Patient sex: M
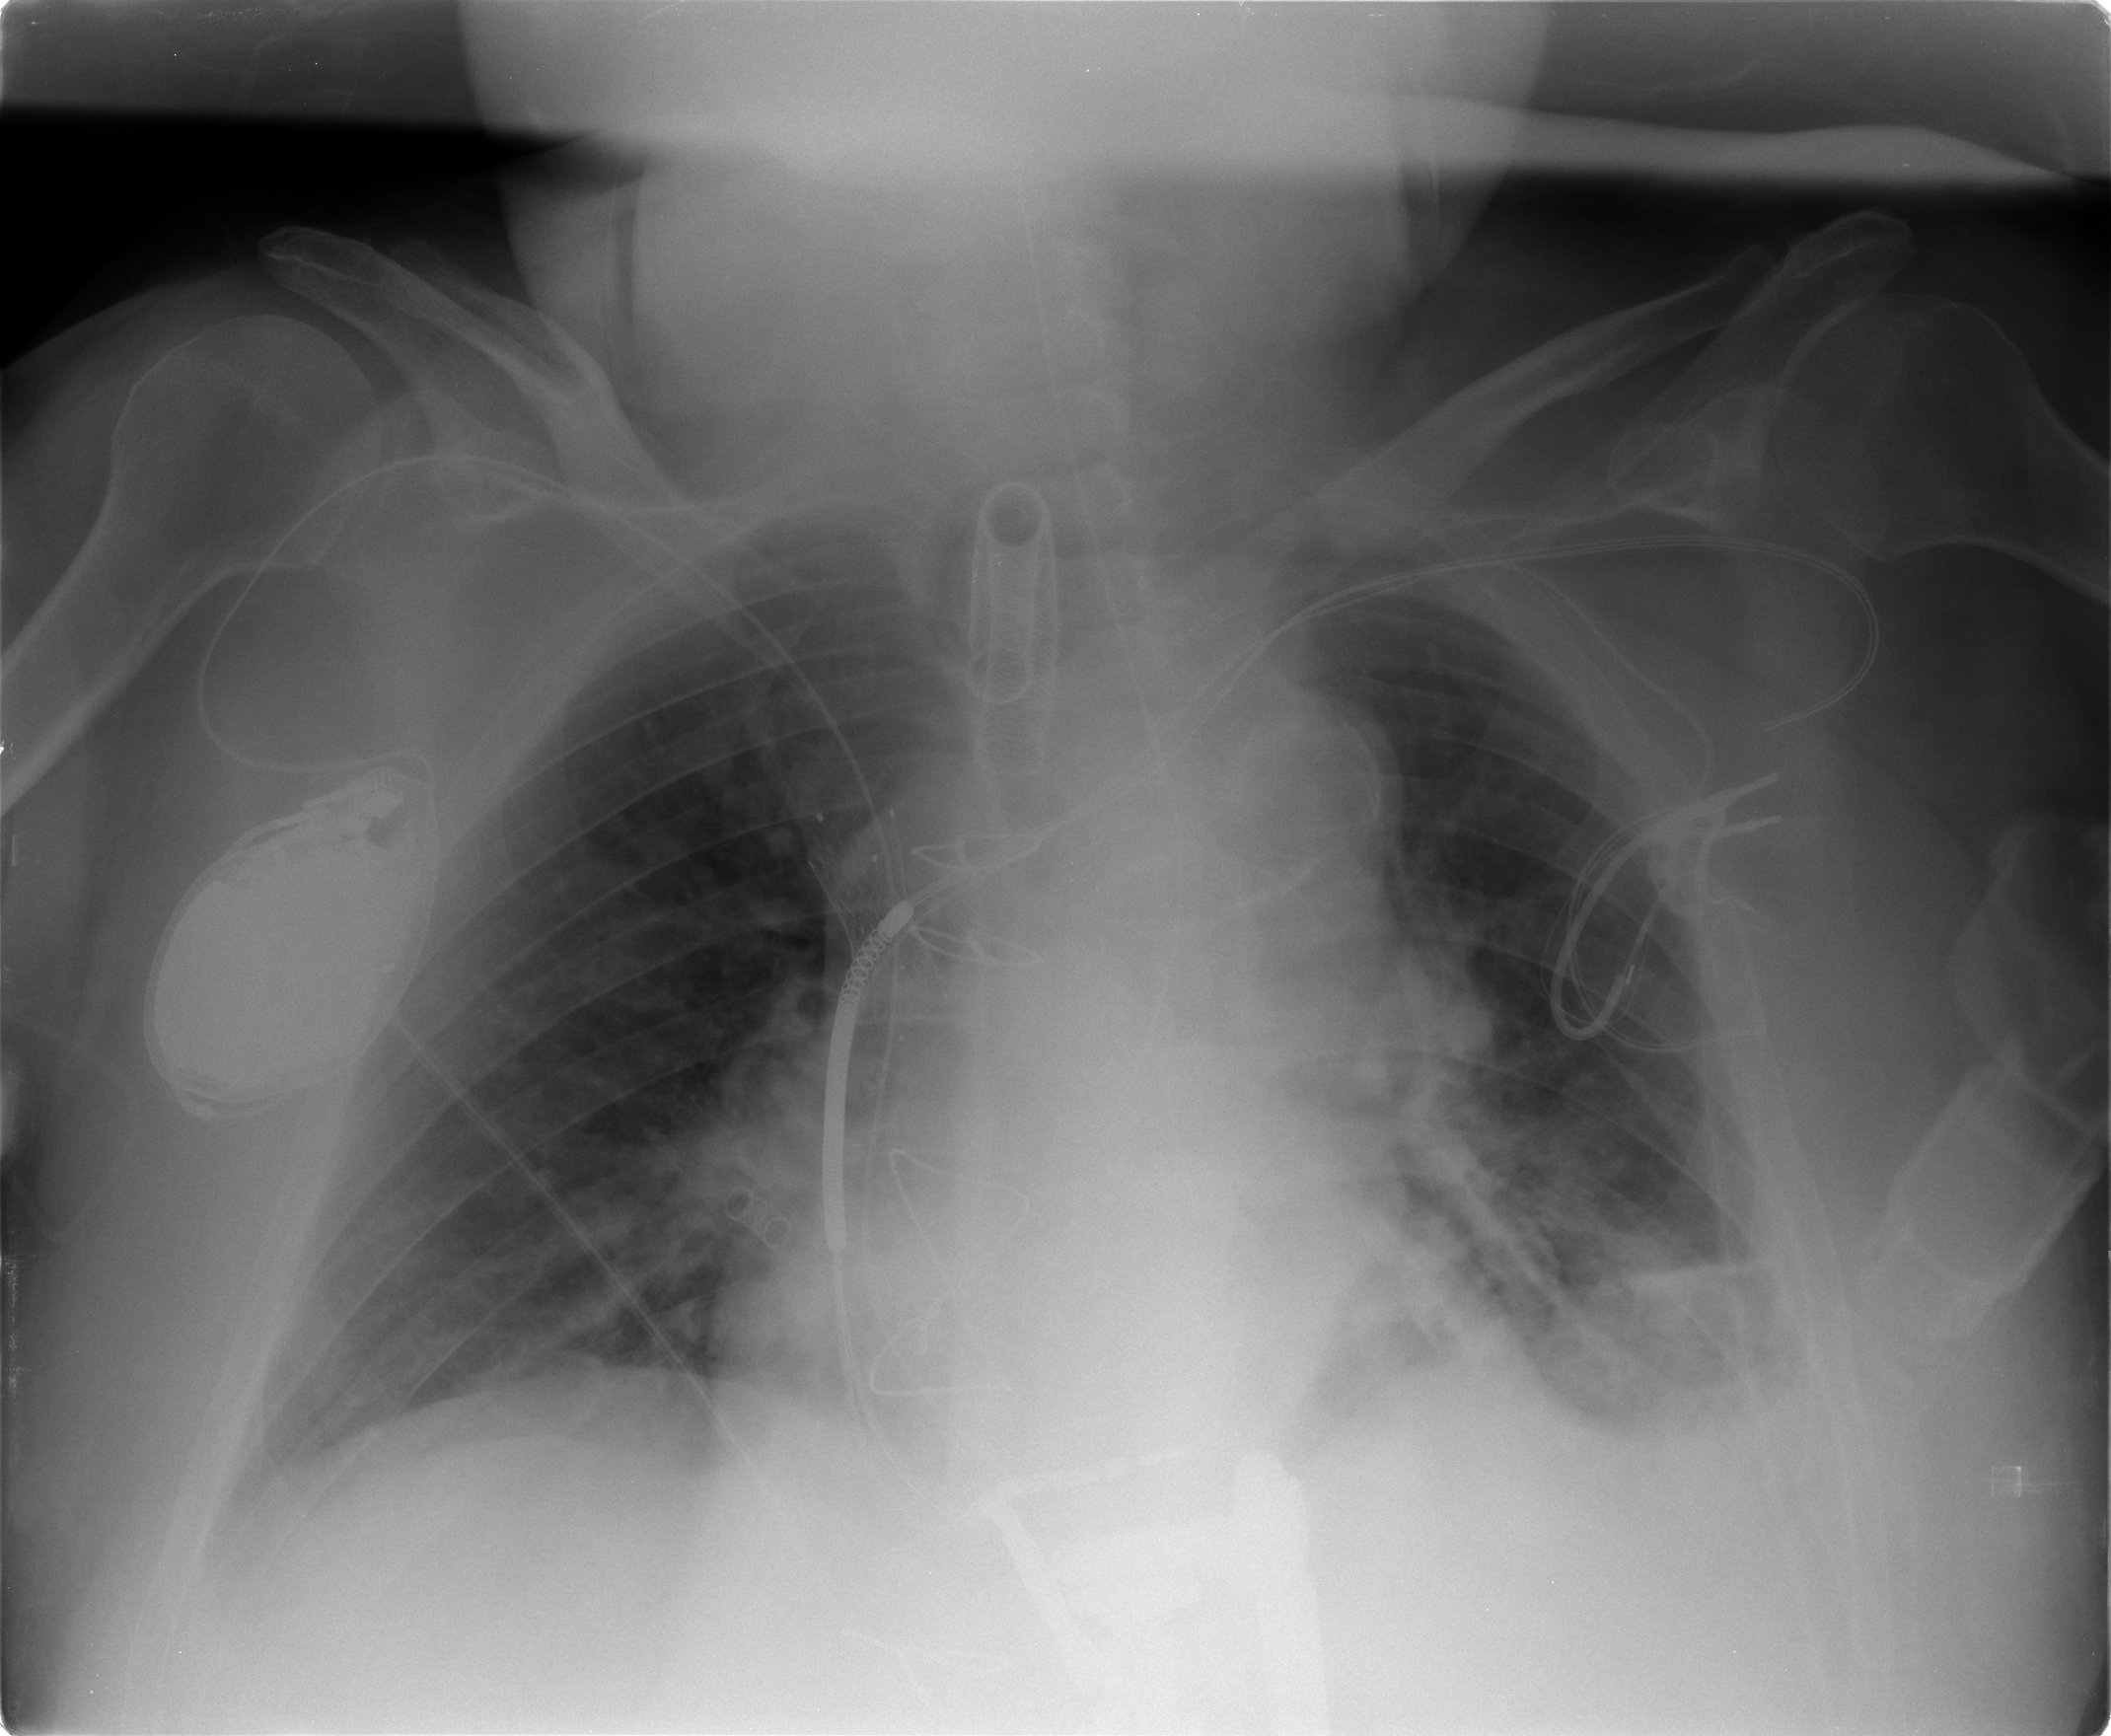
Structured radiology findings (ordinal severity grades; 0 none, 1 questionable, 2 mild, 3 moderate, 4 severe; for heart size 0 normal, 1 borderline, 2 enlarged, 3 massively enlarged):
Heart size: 2
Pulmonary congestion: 2
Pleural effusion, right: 1
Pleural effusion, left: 2
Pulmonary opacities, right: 0
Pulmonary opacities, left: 1
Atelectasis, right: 2
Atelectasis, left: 2